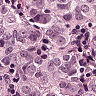
Metastatic tissue present: yes